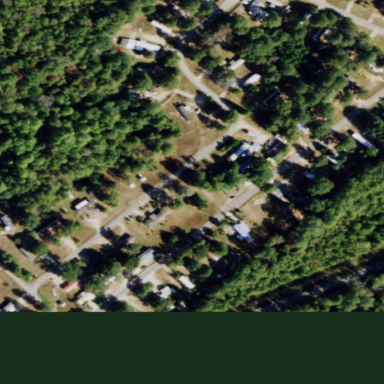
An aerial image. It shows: Residential area with mobile homes.